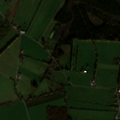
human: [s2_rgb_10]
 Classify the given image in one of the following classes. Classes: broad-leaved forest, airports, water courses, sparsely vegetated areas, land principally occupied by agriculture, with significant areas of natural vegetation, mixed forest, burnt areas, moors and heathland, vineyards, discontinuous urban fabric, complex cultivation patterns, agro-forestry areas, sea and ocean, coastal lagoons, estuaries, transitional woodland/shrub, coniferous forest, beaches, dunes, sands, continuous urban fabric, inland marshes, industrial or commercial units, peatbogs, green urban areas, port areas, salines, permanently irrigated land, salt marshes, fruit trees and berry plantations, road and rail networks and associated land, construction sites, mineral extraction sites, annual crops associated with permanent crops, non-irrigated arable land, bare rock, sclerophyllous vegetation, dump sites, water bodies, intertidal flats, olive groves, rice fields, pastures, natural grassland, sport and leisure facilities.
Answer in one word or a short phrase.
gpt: discontinuous urban fabric, non-irrigated arable land, complex cultivation patterns, broad-leaved forest, mixed forest